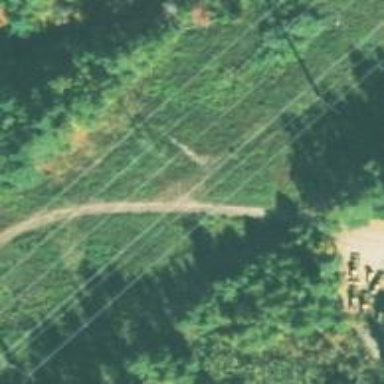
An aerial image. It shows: Power tower.